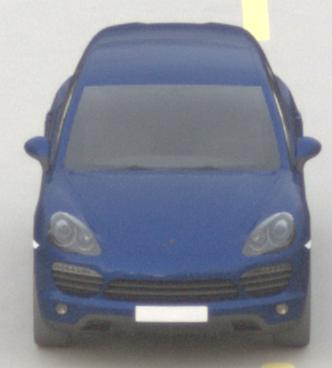
Make: Porsche
Model: Cayenne
Detailed model: Cayenne (958)
Model produced from: 2010/05
Model produced until: 2014/07
Doors: 5
Color: blue
Road condition: dry road
Daytime: sunrise or sunset
Contrast: low contrast